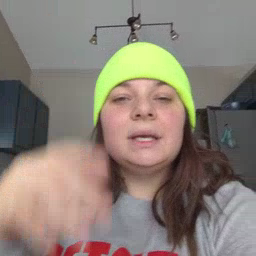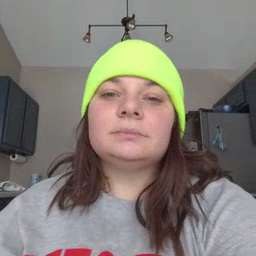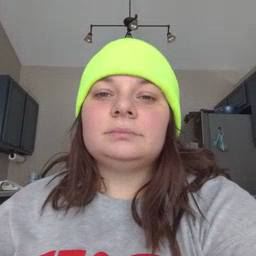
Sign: tree